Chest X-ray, AP view. Patient: 67 years old, sex F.
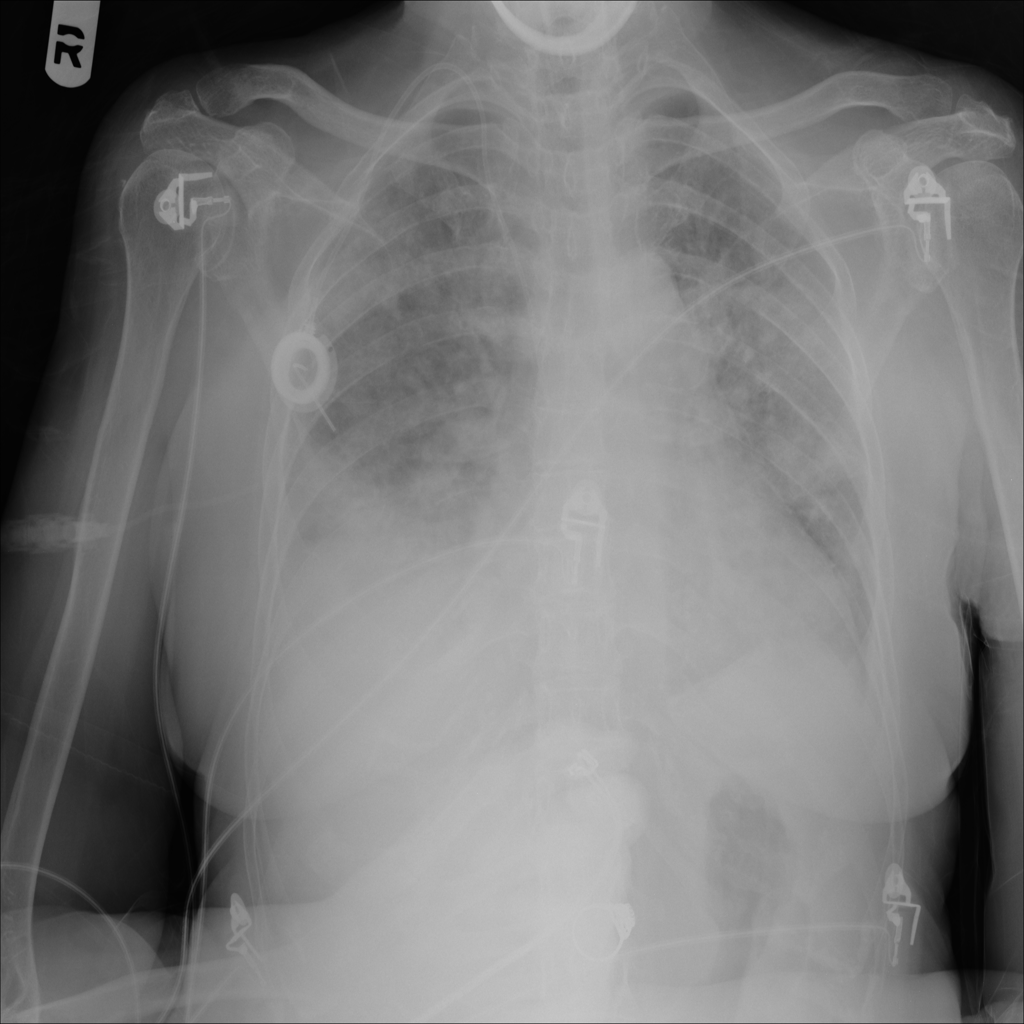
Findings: No Finding